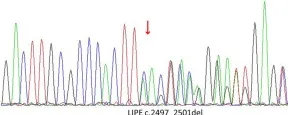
Patient's parental generation sequencing verification analysis. Compound heterozygous mutations was analyzed in the LIPE gene in the sample: A frameshift mutation c.2497_250ldel in the exon8 results in an amino acid change p. Glu833LysfsTer22. The father has a heterozygous mutation at this locus, while the mother shows no mutation at this locus; A frameshift mutation c.2705del in the exon9 results in an amino acid change p. Ser902ThrfsTer27. The mother has a heterozygous mutation at this locus, while the father shows no mutation at this locus.
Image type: chart (chart)